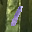
Label: 1